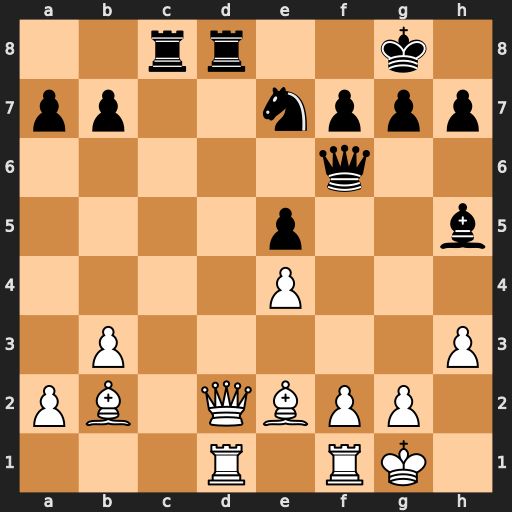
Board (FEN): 2rr2k1/pp2nppp/5q2/4p2b/4P3/1P5P/PB1QBPP1/3R1RK1
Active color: w
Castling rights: -
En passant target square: -
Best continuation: Qxd8+ Rxd8 Rxd8#